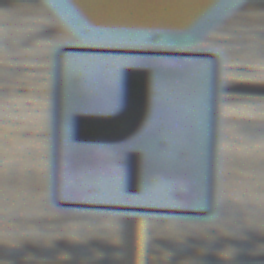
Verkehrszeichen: VerlaufVorfahrtsstrasse7
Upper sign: Stop
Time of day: SunriseSunset
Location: Outdoor (Beach)
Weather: Clear
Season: NotSpecified
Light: Natural